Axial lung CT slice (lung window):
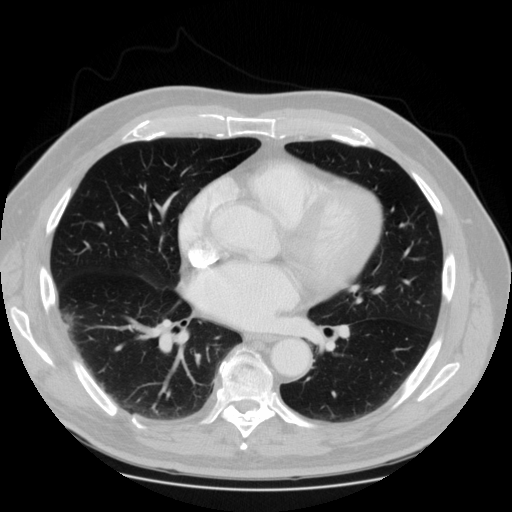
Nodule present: no